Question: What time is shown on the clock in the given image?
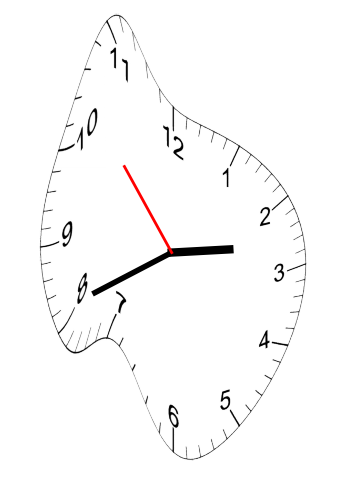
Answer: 02:40:53